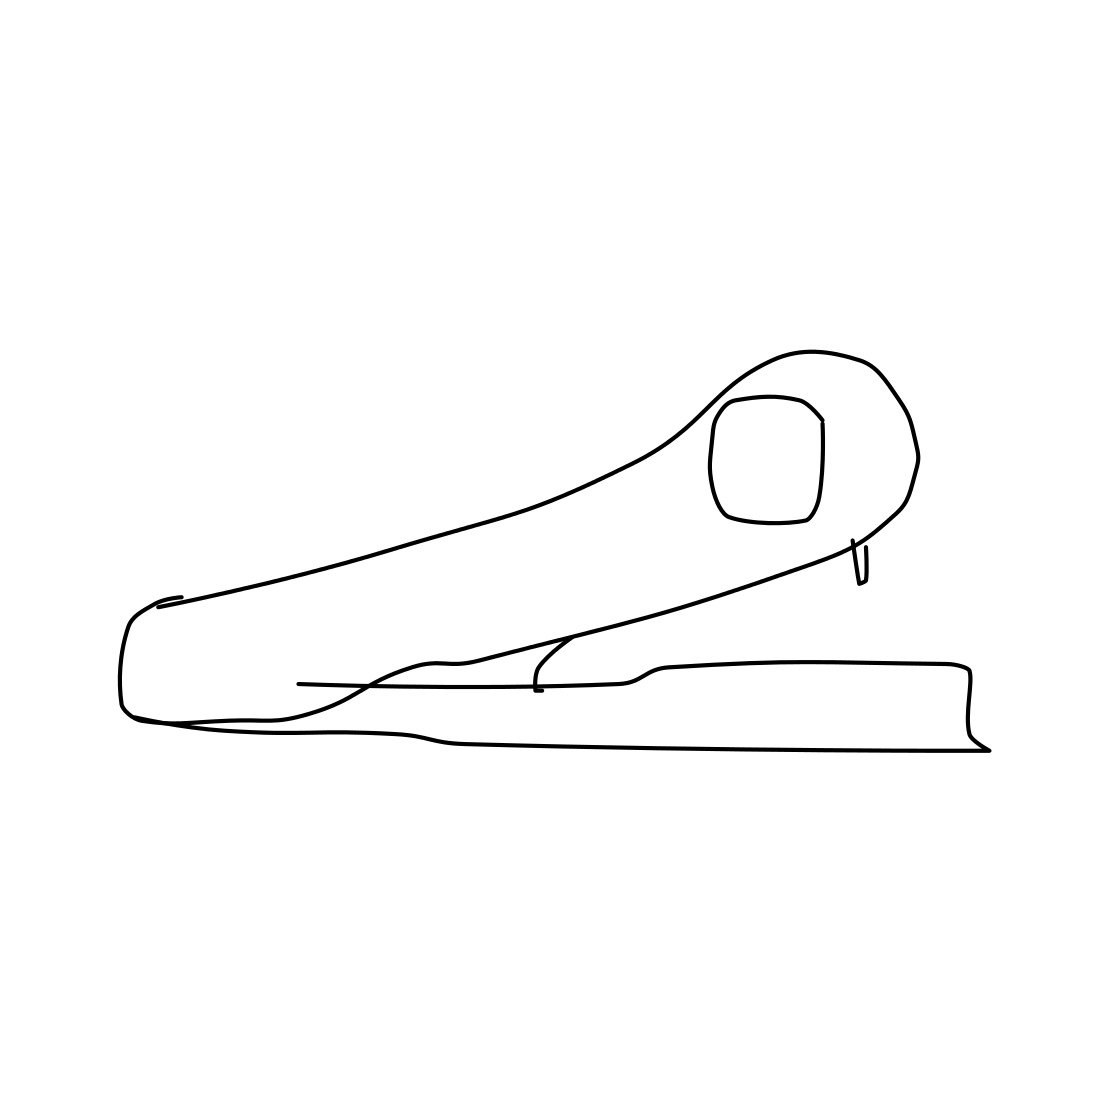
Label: stapler